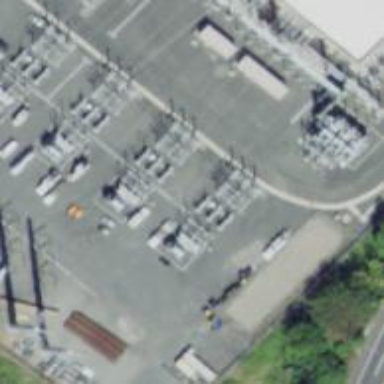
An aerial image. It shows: Switch for power supply.